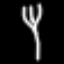
Label: fork